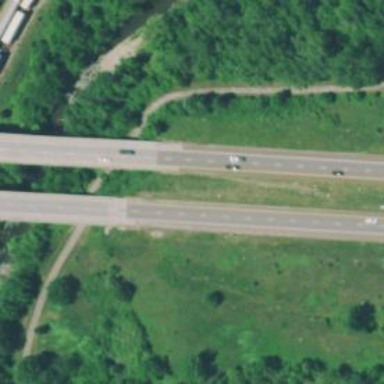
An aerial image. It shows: Asphalt motorway marked as expressway.